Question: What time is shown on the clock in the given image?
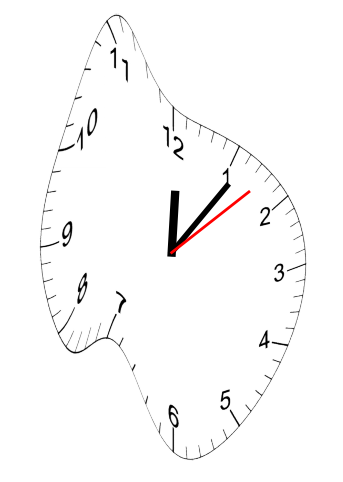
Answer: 12:06:08